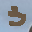
Label: 3